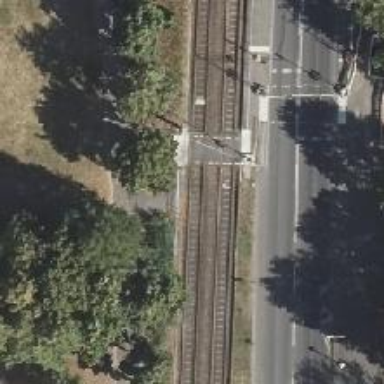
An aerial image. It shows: Tram crossing on the railway.